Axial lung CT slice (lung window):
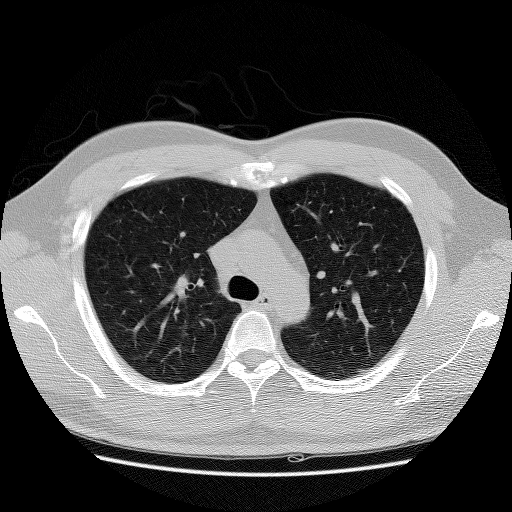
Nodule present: no